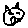
Label: cat